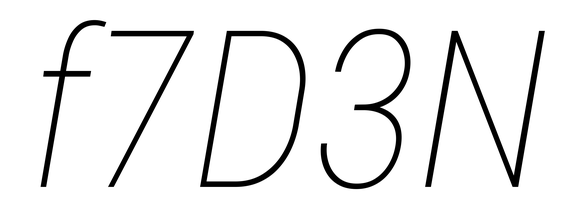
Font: Roboto-Italic_Condensed_Thin_Italic